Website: walmart
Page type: customer-info-address
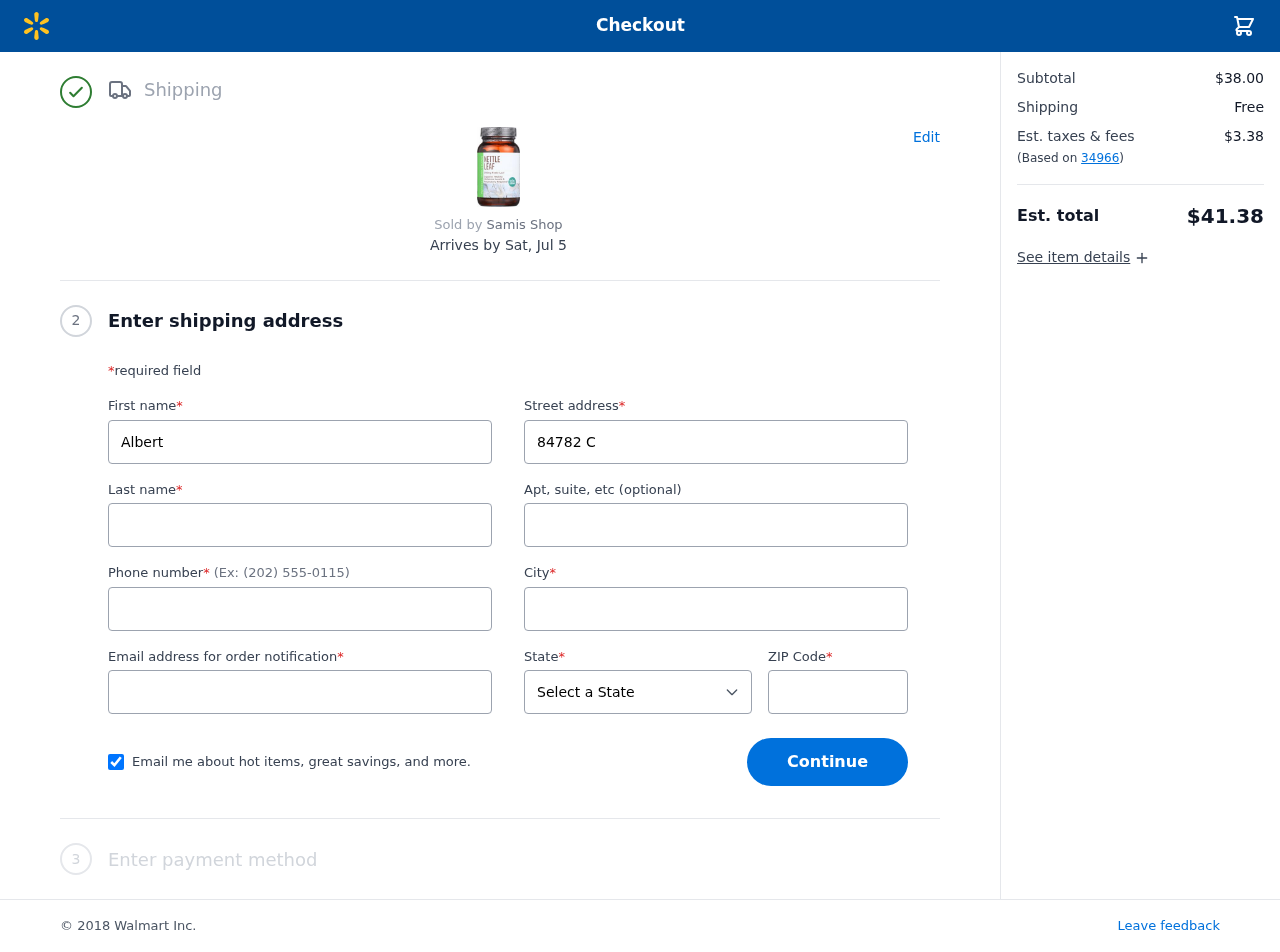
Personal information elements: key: PII_CITY
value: Taylorburgh
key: PII_EMAIL
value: ajones@gmail.com
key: PII_FIRSTNAME
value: Albert
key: PII_LASTNAME
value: Jones
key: PII_PHONE
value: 5927548065
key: PII_POSTCODE
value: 34966
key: PII_STATE
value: Massachusetts
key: PII_STREET
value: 84782 Campbell Walk Suite 326
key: PII_STREET2
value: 4626 Ryan Street Suite 595
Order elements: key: ORDER_DELIVERY_DATE
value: Sat, Jul 5
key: ORDER_SUBTOTAL
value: $38.00
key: ORDER_SHIPPING_COST
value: Free
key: ORDER_TAX
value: $3.38
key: ORDER_TOTAL
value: $41.38